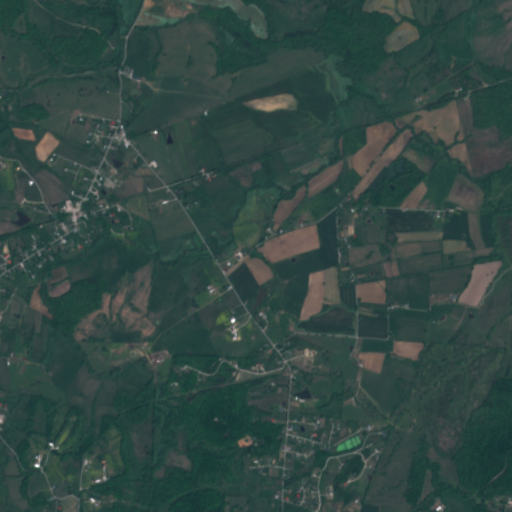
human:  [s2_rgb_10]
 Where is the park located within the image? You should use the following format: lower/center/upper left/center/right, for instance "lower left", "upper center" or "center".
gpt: There is no park in the image.